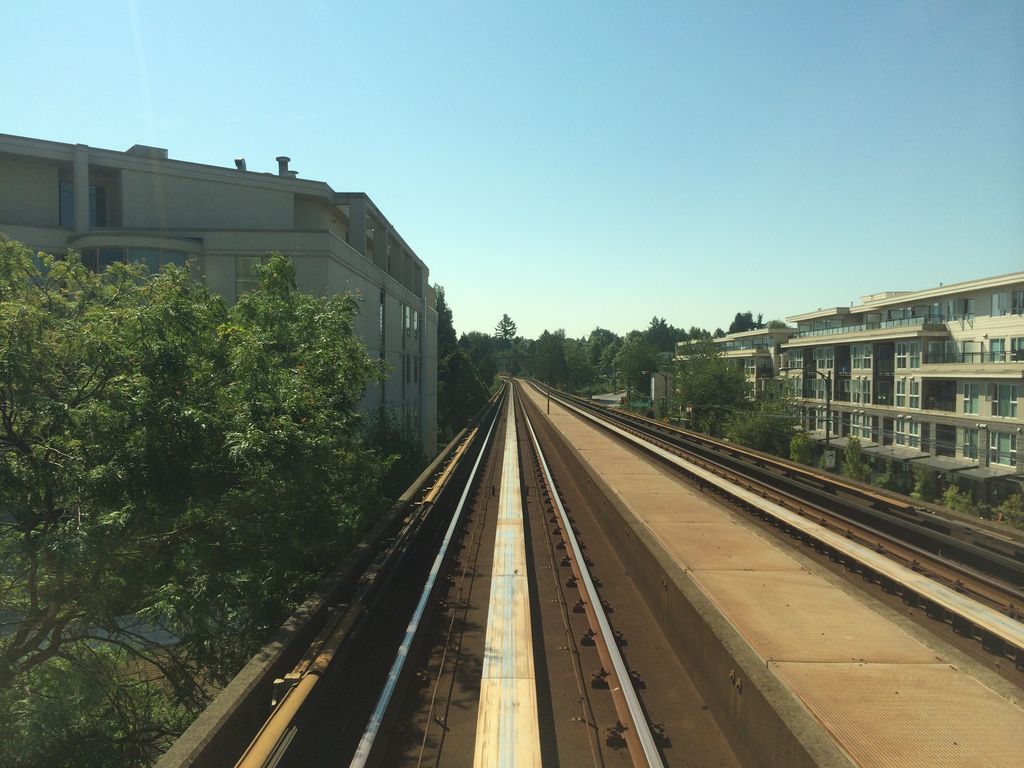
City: vancouver